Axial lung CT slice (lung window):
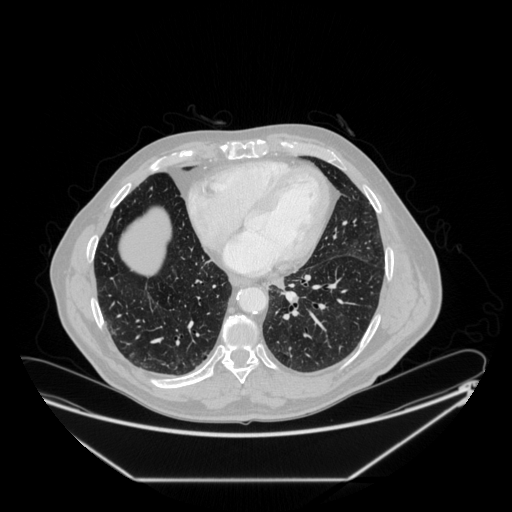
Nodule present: no